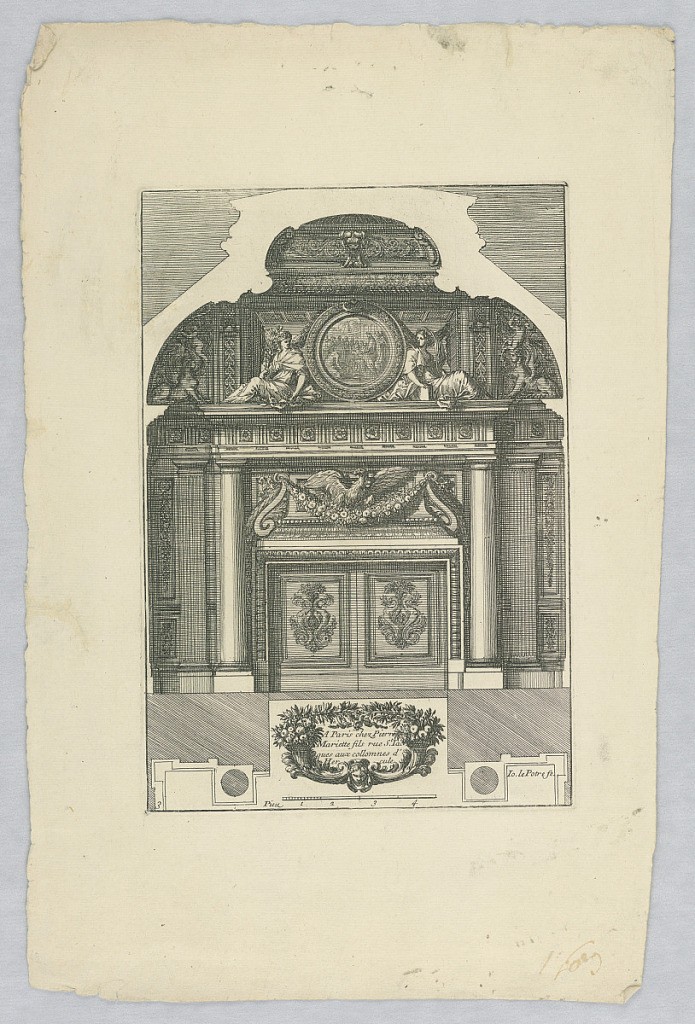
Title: Design for Mantle Piece, from "Cheminées a la Romaine"
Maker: Jean Le Pautre, French, 1618–1682
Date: ca. 1670
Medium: Etching on paper
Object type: Print
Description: A = Jombert 47, 3; B = J. 51, 1; with the address'' Se vendent a Paris Chéz N. Langlois Rue St. / Jacques à la Victoire auec Priuilege du Roi.'' No number C = J. 52,4, but with the name ''Le Blond.''